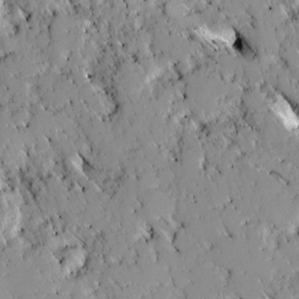
Label: non_frost